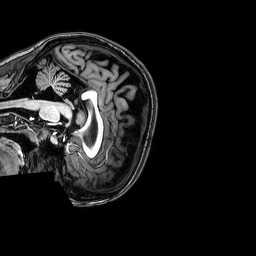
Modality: T1w
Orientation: sagittal
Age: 22
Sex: female